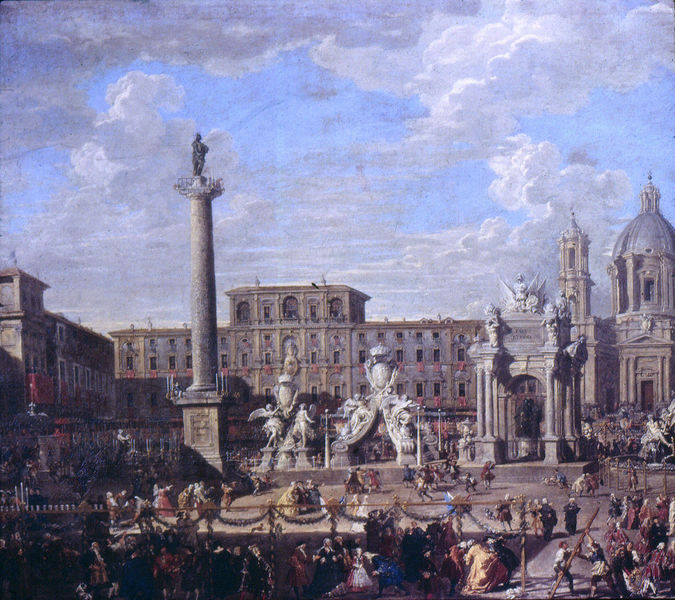
Titel: Fest auf der Piazza Navona
Künstler: Giovanni Paolo Pannini
Institution: Paris, Musée du Louvre
Schlagwörter: blau, stadt, ausschnitt, paris, säule, fest, feier, architektur, adel, perspektive, platz, könig, schauspiel, palast, herrscher, zeremonie, sieg, portikus, kühl, parade, statur, einmarsch